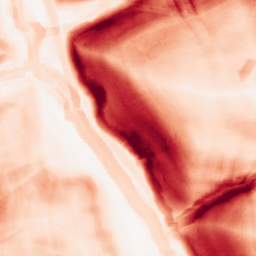
Category: morphological
Decomposition family: morphological_square
Decomposition parameters: operation: gradient
size: 10
Upsampling method: quintic
Upsampling parameters: scale: 4
Upsampling scale: 4